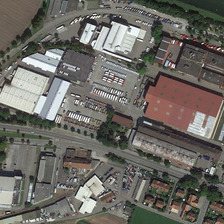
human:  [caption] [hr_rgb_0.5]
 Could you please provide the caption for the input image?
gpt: beside the river is a dense industrial area .

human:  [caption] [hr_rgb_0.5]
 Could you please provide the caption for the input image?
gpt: the houses on both sides of the road were built for industrial use .

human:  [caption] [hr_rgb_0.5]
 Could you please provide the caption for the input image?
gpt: the houses on both sides of the road were built for industrial use .

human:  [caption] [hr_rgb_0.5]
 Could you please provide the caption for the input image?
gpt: beside the river is a dense industrial area .

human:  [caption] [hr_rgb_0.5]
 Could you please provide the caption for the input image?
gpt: beside the river is a dense industrial area .